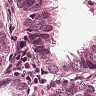
Metastatic tissue present: yes